Aerial crown-view tile of a tropical tree (Barro Colorado Island, Panama), acquired 20250715:
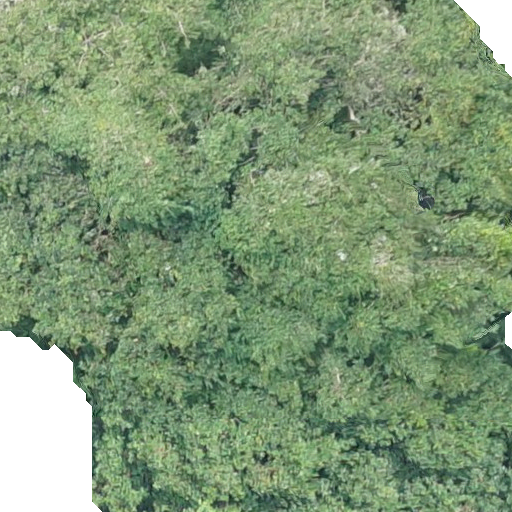
Species: Hieronyma alchorneoides
GBIF accepted scientific name: Hieronyma alchorneoides
Crown area: 488.898 m²